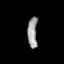
Tissue: prostate
Cell type: T cells
Senescence score: 0.3154
Nuclear area (px): 293
Mean DAPI intensity: 156.044